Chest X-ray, AP view. Patient: 58 years old, sex F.
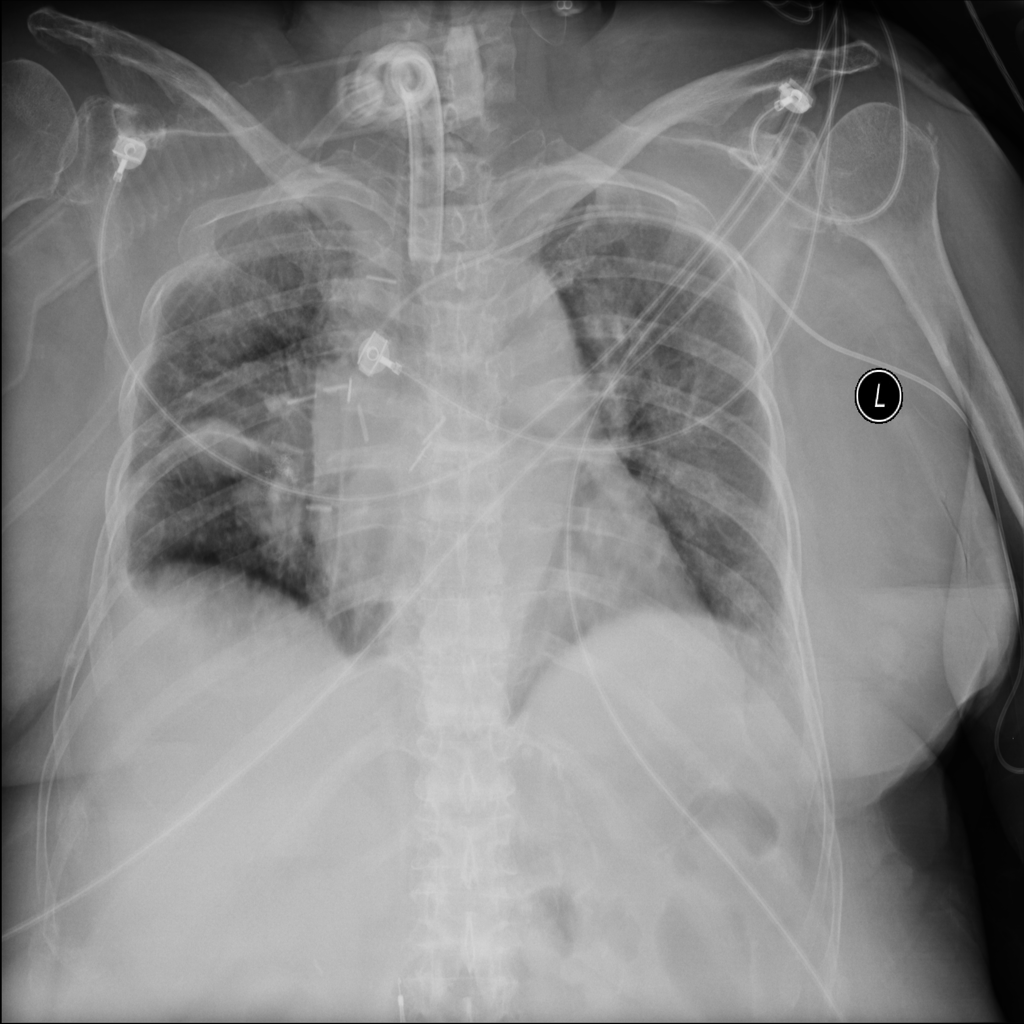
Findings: Mass